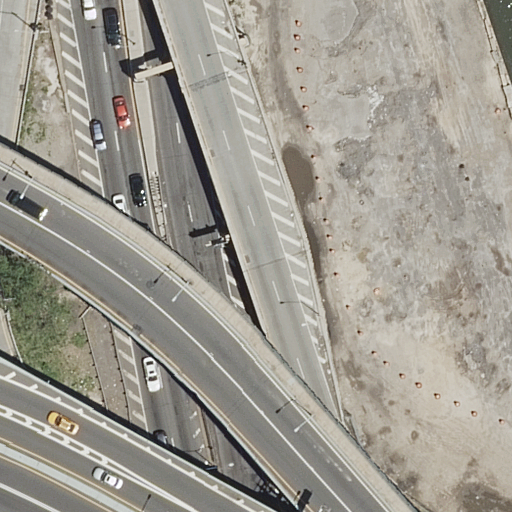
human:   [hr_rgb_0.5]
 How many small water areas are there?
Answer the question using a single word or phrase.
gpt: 1

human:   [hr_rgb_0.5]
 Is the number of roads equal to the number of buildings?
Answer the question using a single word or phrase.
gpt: no

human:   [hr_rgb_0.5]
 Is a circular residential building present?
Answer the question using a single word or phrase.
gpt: no

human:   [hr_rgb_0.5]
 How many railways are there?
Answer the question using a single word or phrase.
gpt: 0

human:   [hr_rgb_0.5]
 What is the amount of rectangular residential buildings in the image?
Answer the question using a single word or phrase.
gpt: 0

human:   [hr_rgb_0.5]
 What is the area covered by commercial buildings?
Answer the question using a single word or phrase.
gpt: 0m2

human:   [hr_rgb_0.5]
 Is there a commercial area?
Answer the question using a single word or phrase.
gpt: no

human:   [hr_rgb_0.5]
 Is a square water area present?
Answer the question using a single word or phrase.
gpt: no

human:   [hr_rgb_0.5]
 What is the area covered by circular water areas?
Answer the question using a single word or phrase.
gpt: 0m2

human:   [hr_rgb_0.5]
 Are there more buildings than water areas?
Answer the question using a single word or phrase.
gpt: no

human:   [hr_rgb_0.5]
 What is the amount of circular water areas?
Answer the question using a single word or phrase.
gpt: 0

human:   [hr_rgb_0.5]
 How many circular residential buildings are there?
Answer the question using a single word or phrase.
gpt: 0

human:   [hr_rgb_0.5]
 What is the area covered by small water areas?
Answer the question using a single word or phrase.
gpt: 41m2

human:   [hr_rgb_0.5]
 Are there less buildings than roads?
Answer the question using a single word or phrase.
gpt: yes

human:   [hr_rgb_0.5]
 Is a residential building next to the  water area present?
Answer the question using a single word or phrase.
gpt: no

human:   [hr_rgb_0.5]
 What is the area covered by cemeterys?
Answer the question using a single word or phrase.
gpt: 0m2

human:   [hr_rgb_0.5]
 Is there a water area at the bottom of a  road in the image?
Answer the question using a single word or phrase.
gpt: no

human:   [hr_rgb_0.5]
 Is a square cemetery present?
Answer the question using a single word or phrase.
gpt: no

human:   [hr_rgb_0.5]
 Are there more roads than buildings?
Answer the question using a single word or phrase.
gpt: yes

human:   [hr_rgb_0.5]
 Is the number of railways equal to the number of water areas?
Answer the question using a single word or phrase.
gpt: no

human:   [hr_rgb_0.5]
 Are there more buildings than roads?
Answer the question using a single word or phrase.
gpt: no

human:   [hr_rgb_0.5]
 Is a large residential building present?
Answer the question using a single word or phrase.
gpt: no

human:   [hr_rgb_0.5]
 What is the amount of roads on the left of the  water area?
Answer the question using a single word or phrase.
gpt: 10

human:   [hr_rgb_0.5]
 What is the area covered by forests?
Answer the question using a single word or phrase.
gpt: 0m2

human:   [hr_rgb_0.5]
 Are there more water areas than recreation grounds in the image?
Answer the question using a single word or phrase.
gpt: yes

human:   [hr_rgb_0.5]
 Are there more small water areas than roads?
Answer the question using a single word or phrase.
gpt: no

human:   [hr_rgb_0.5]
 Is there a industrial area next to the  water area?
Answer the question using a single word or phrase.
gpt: no

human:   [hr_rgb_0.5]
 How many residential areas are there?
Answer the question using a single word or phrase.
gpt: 0

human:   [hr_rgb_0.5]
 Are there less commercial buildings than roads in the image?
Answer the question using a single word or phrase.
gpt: yes

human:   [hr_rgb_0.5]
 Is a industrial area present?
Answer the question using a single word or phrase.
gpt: no

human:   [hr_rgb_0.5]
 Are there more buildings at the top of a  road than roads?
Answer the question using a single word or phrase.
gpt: no

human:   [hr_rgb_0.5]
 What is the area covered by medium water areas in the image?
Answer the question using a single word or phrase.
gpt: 0m2

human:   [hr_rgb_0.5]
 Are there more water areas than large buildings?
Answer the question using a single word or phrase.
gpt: yes

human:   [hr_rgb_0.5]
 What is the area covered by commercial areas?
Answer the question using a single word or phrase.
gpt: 0m2

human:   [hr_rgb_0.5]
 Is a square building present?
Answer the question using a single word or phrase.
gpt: no

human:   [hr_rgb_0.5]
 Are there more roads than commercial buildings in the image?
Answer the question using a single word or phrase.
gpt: yes